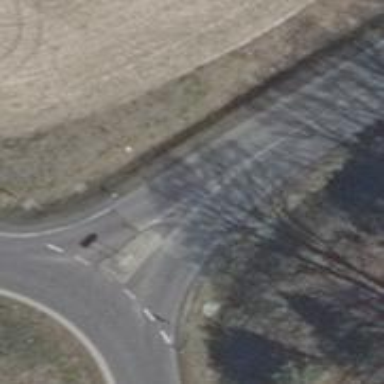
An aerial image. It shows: Asphalt road classified as tertiary.